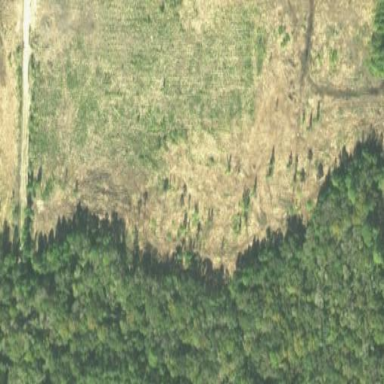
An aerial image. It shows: Patch of scrub vegetation.